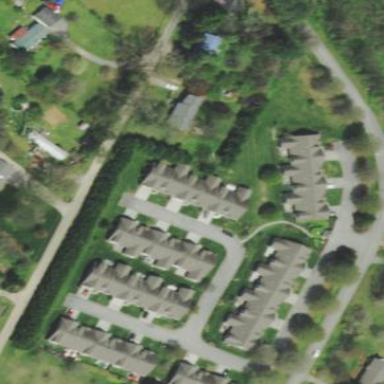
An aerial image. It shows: Residential area consisting of condominiums.